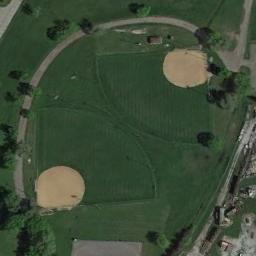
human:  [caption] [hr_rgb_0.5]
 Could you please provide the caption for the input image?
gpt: There are two baseball diamonds in the wasteland next to the houses along the roads .

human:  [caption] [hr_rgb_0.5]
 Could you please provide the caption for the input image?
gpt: In the picture there is a baseball field and a parking lot .

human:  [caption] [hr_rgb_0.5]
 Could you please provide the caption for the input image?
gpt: There are two baseball diamonds in the middle of grass .

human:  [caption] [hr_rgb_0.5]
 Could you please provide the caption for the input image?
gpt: Two face-to-face baseball diamonds on the lawn with some trees .

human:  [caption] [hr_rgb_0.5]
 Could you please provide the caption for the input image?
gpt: There is one road next to two baseball diamonds .